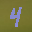
Label: 4